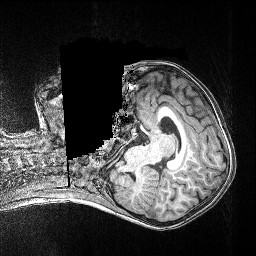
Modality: T1w
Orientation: axial